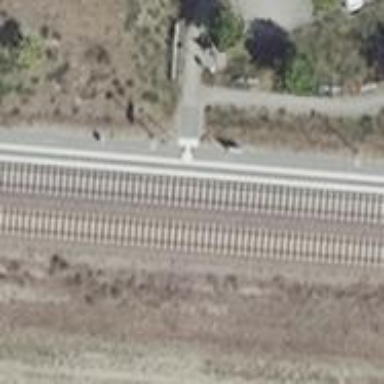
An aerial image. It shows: Platform at the railway with shelter for public transport.